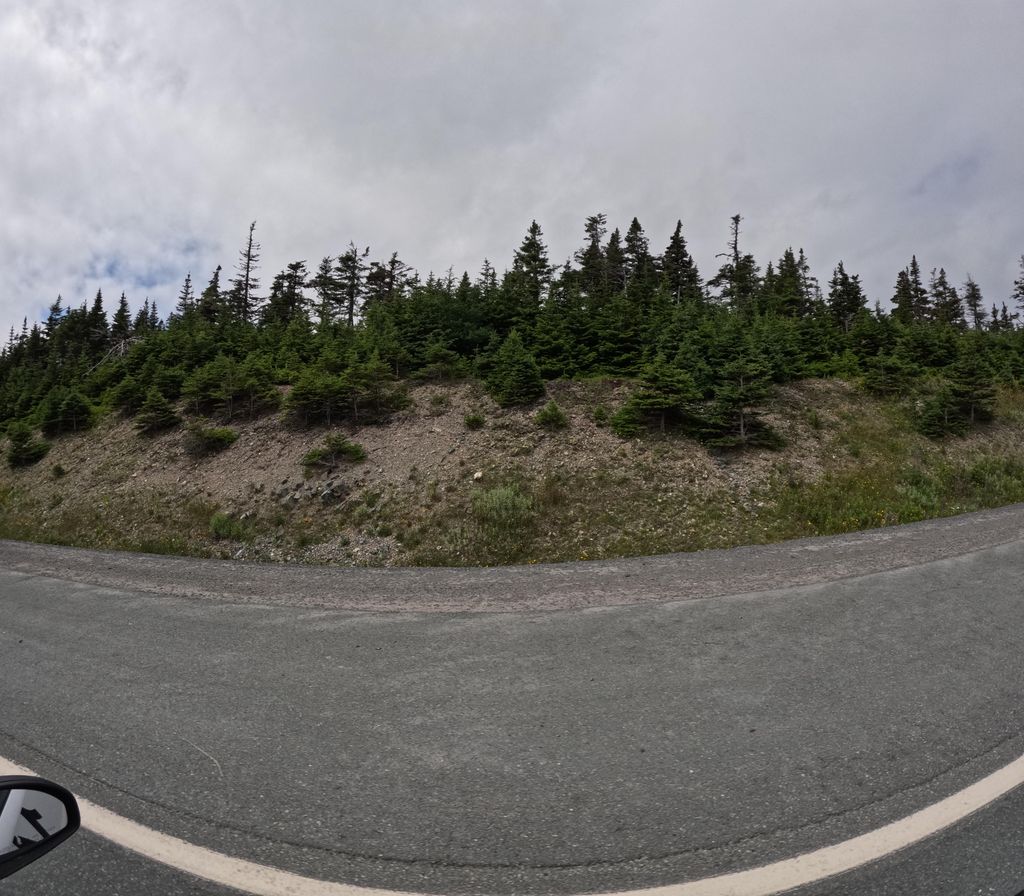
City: st_johns